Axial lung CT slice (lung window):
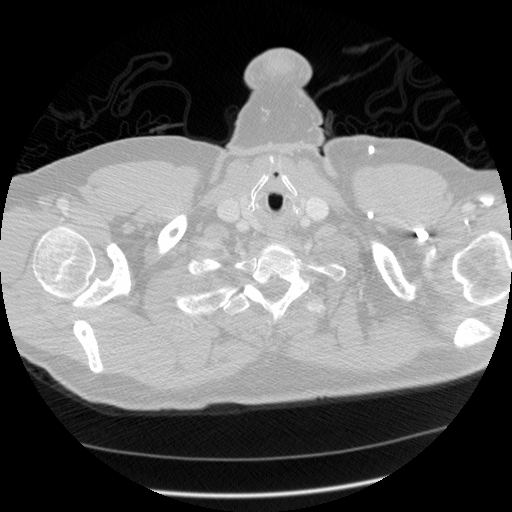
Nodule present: no